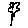
Label: flower